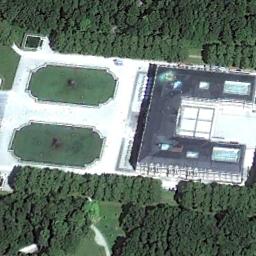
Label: palace